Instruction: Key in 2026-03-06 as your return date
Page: home
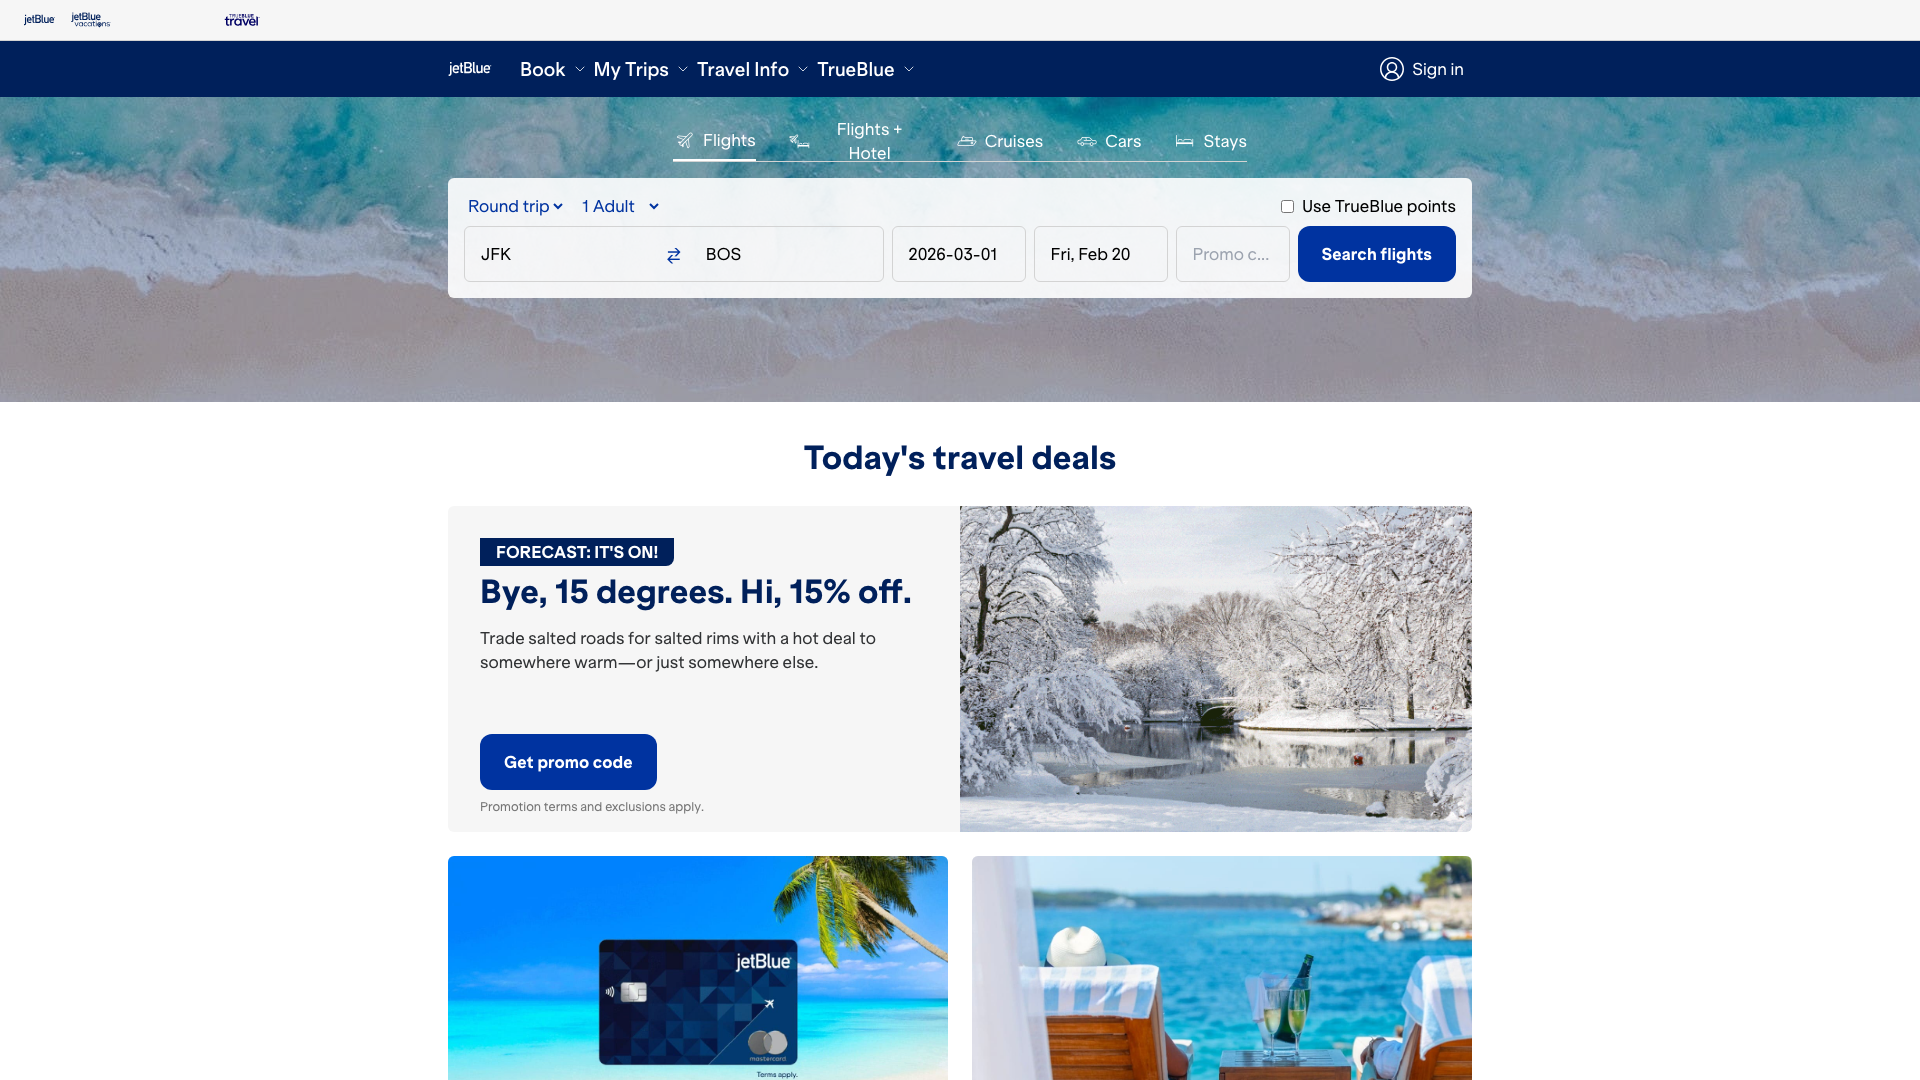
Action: type